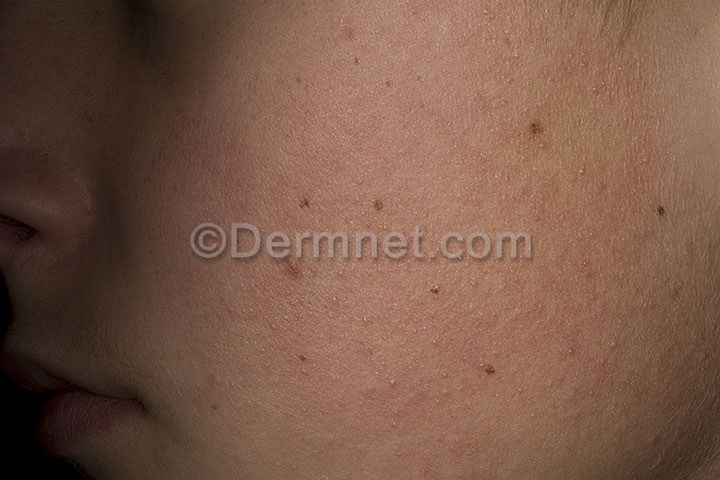
Disease: Atopic Dermatitis Photos